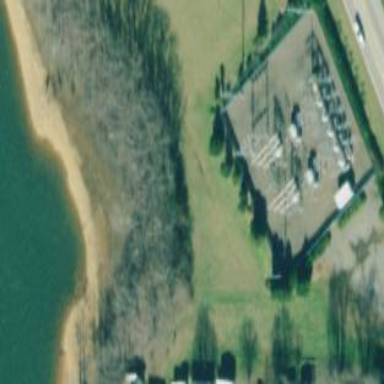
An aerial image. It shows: Distribution level power substation enclosed by fence.